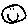
Label: smiley face